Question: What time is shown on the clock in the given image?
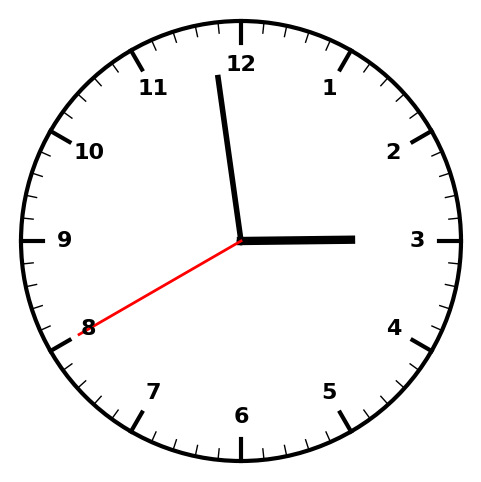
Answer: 02:58:40